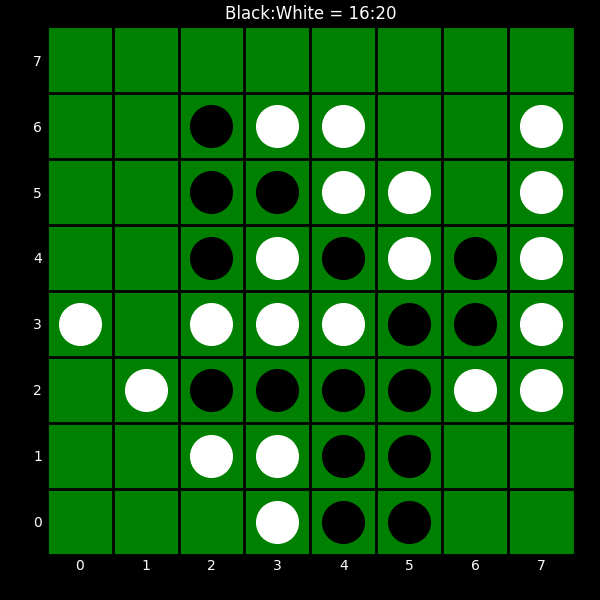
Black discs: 16
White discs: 20